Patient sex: M
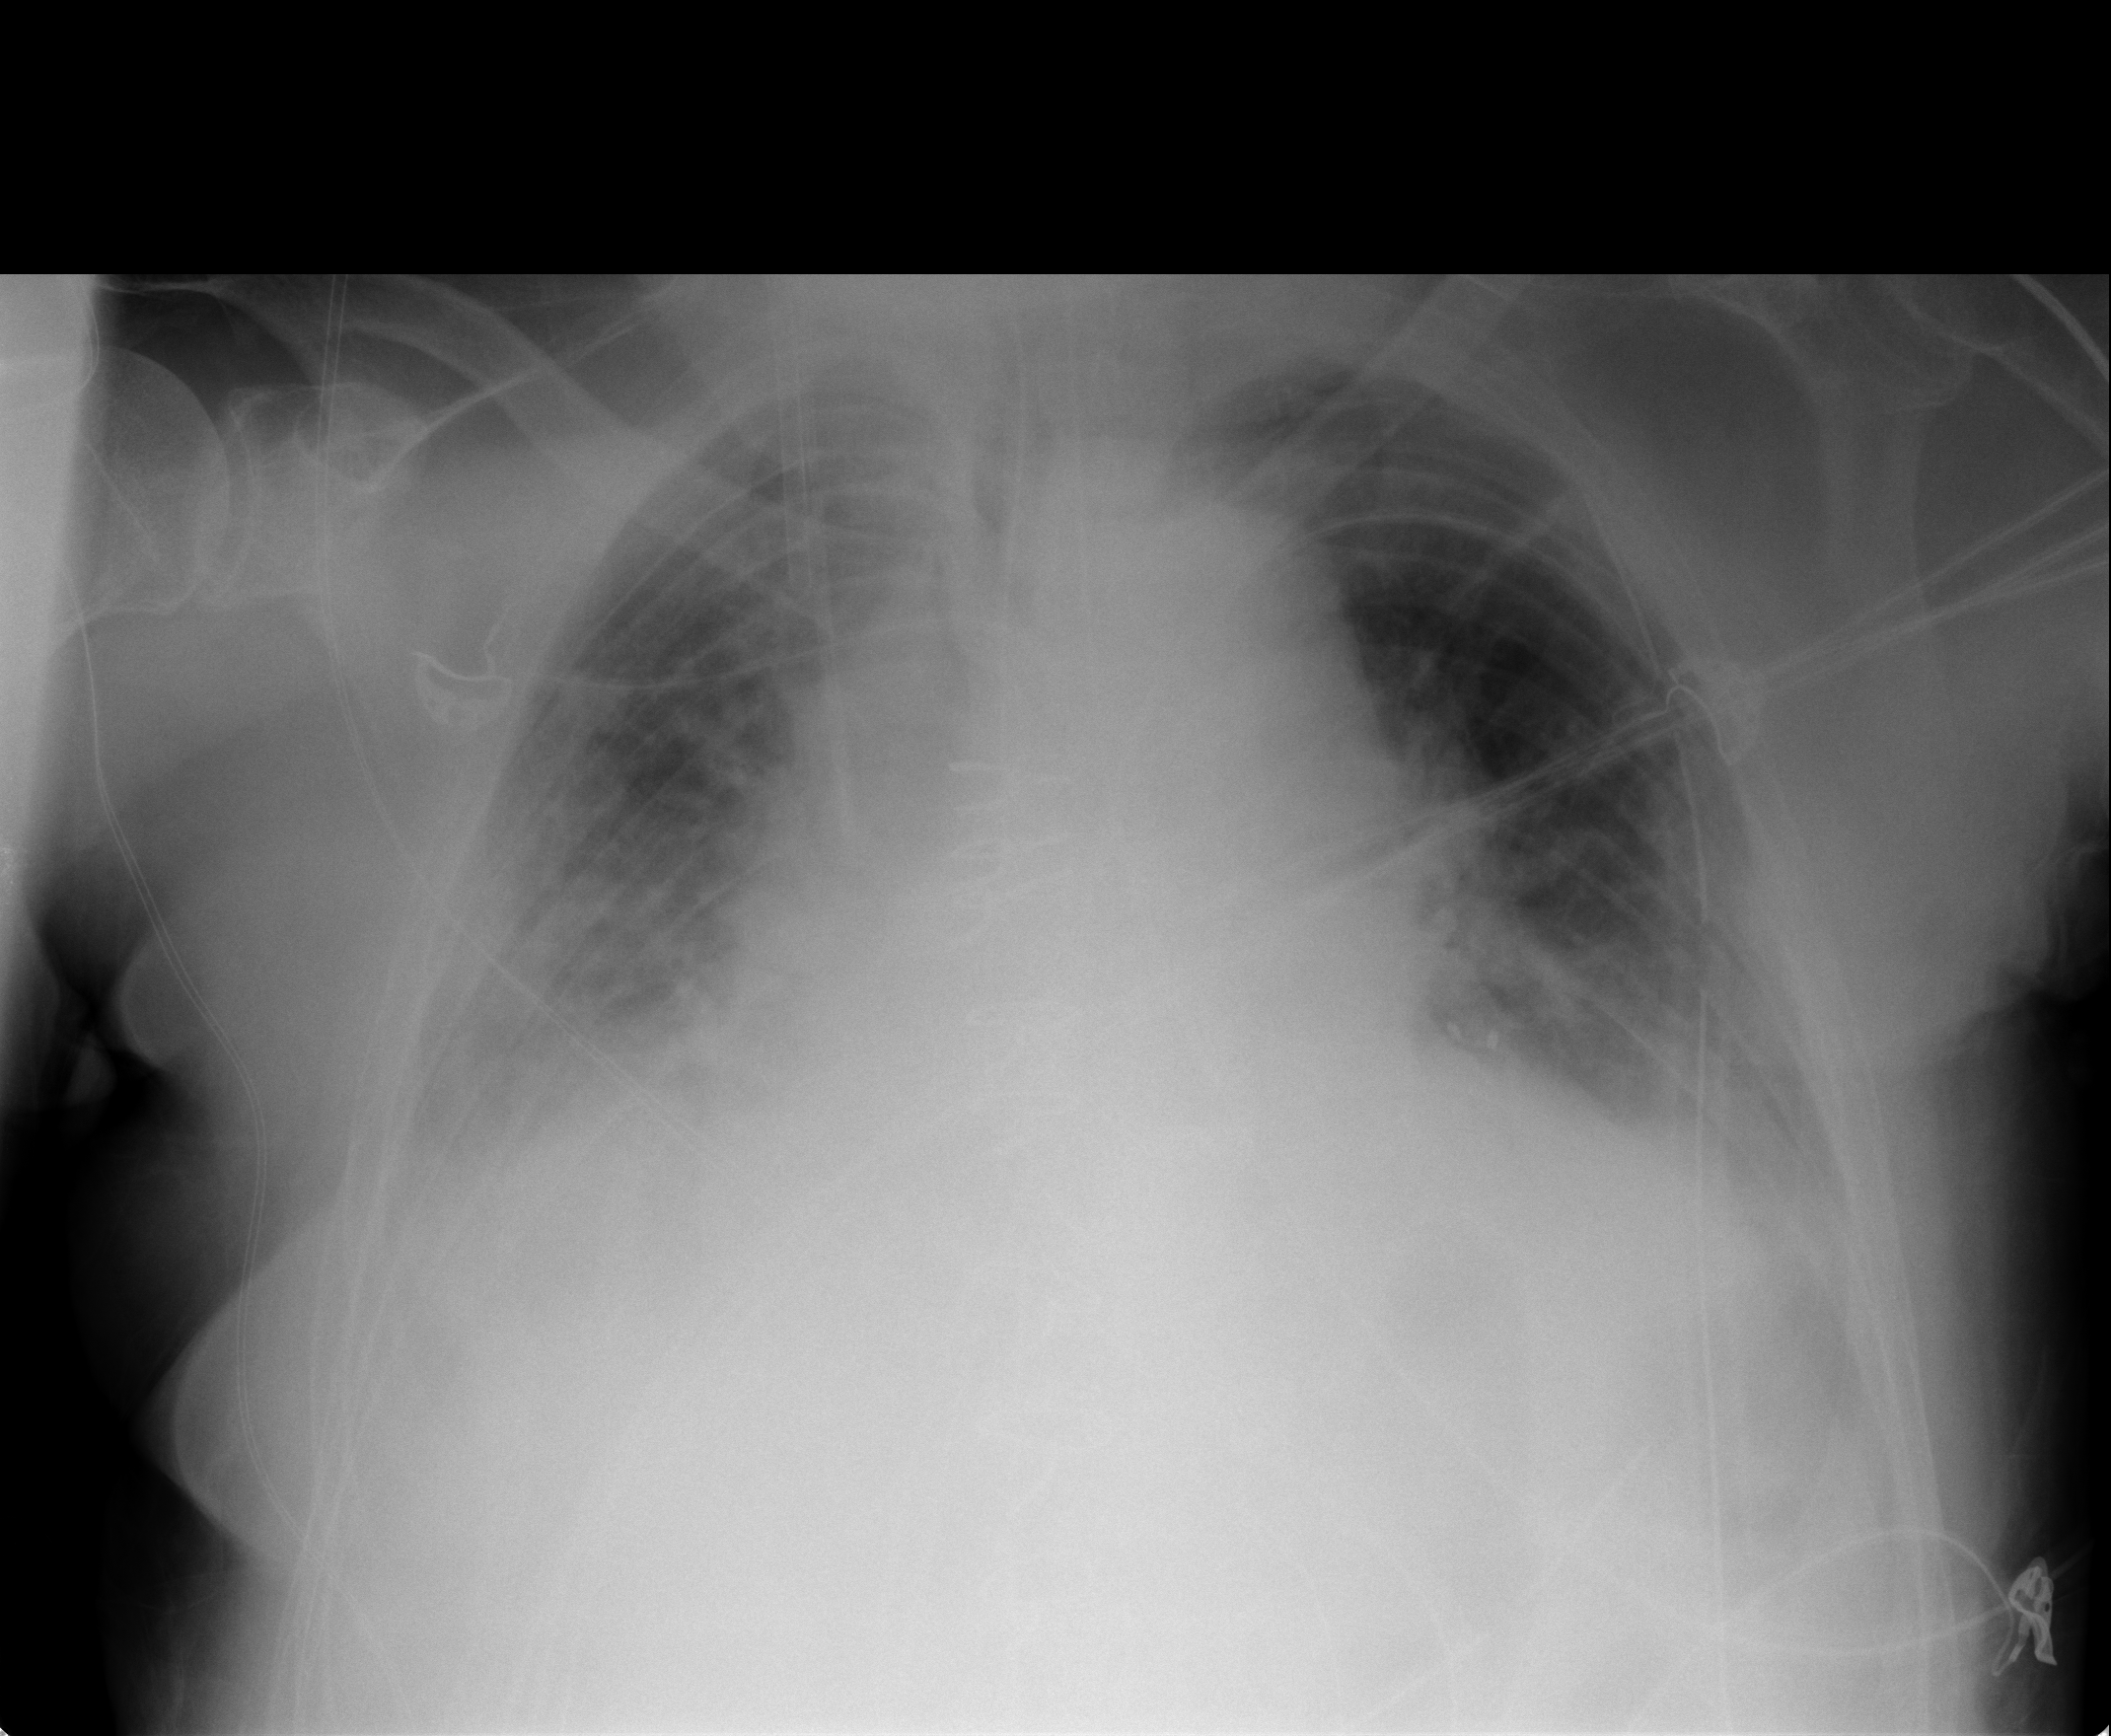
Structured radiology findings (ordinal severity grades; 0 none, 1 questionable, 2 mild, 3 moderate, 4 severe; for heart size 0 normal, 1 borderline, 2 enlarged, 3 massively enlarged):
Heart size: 2
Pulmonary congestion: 0
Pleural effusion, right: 2
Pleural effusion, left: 2
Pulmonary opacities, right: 0
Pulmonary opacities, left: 0
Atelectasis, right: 2
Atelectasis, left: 2